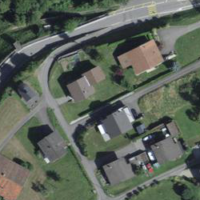
EUNIS habitat code: 55
Species observed at this site:
Cardamine pratensis
Allium oleraceum